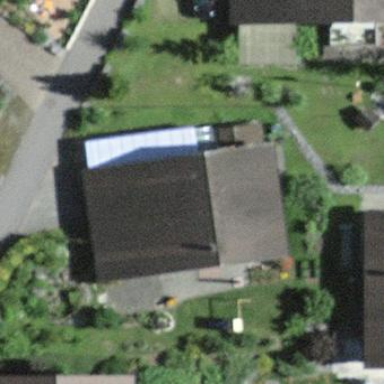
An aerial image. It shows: Residential building.